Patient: sex F, age 75
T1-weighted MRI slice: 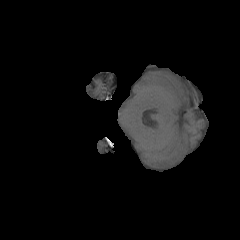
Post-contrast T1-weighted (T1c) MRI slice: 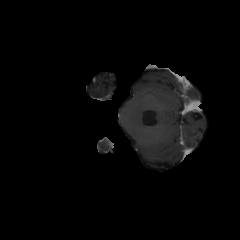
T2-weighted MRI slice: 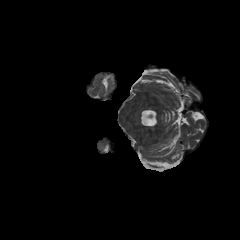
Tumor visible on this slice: no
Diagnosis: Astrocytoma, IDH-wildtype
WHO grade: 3